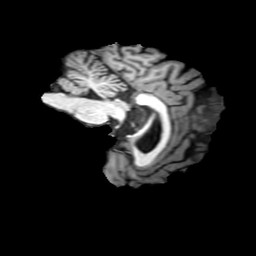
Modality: T1w
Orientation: sagittal
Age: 38
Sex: female
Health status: ill